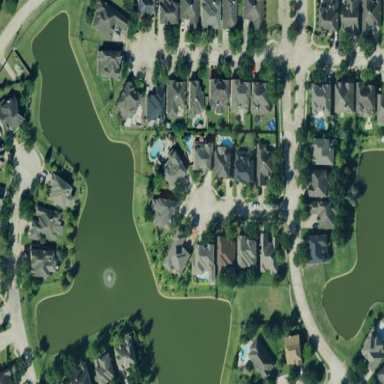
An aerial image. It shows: Residential neighbourhood consisting of single-family homes.